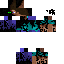
A male human skin with dark skin, wearing brown long hair dressed in a blue hoodie and black pants, featuring a closed mouth.